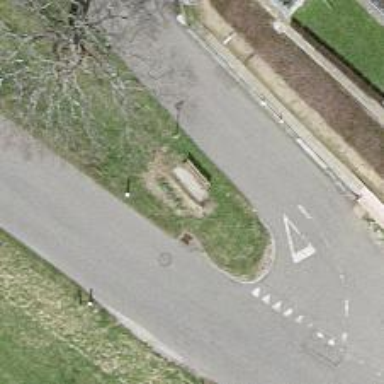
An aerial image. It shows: Bench.